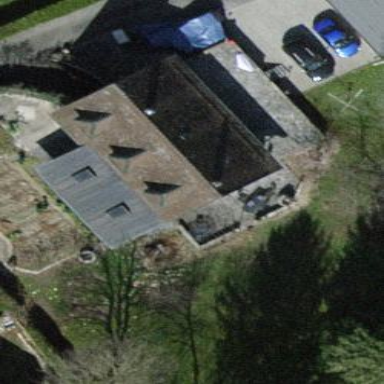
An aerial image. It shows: Building with gabled roof made of tiles. The roof orientation is along the building.